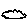
Label: cloud